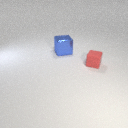
small red rubber cube in front of large blue metal cube